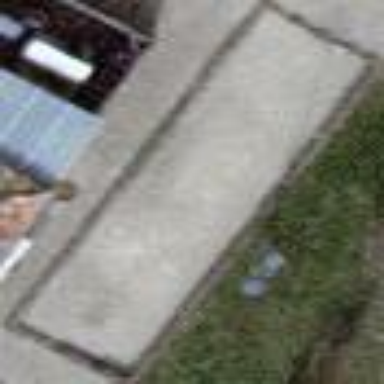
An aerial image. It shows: Pitch for playing boules.